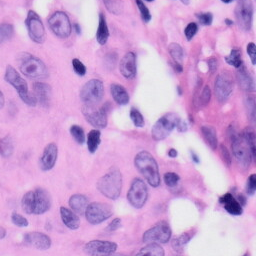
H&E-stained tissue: Skin